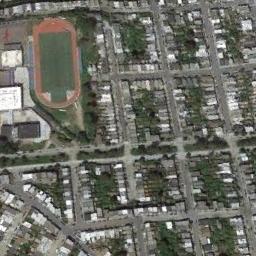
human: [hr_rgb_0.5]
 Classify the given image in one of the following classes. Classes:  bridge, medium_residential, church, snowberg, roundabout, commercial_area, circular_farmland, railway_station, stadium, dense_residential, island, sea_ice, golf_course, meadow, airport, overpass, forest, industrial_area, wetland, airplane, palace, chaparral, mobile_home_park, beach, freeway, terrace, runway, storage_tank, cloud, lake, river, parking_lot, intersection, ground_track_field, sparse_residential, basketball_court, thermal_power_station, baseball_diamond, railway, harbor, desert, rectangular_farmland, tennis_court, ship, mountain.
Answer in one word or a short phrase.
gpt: ground_track_field